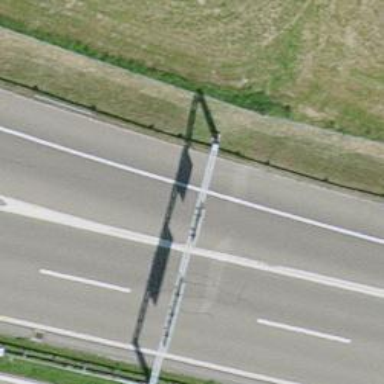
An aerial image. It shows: Asphalt motorway link.